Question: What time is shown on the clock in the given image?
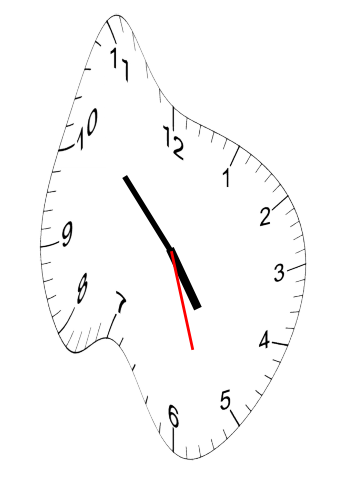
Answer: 04:52:27